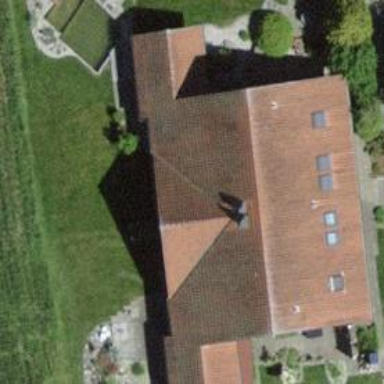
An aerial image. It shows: Terrace building with gabled roof made of roof tiles.